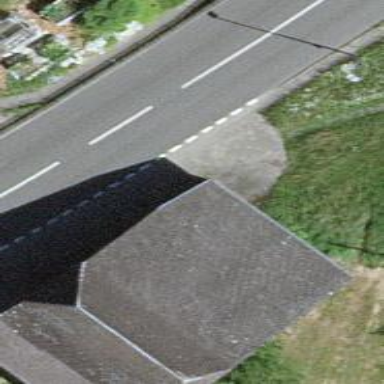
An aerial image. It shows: Barn.